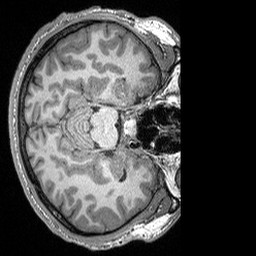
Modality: T1w
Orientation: axial
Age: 21
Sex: male
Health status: healthy
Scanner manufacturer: siemens
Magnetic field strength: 3 T
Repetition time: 2.3 s
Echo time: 0.00298 s